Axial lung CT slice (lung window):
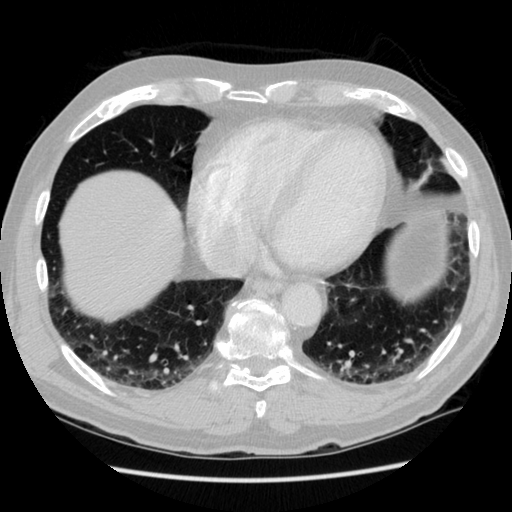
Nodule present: no